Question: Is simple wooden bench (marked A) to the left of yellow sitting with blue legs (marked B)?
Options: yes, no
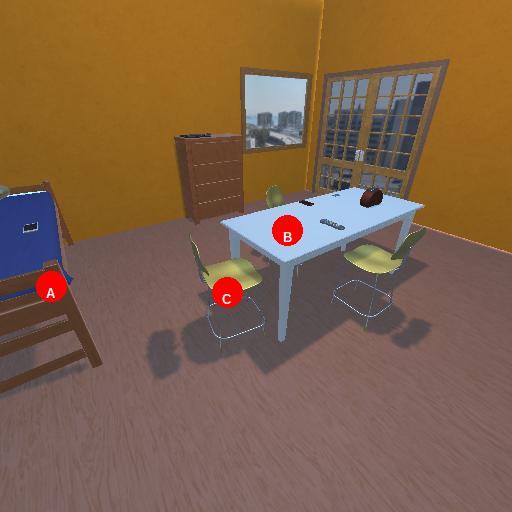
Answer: yes